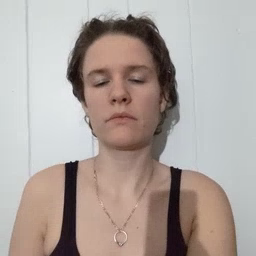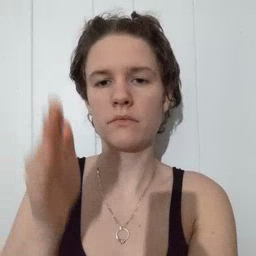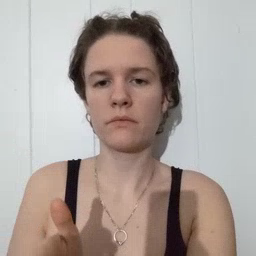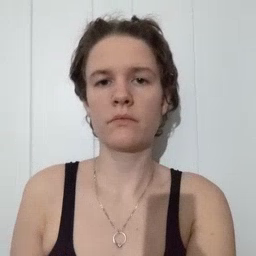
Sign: person